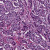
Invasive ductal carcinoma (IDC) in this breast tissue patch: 1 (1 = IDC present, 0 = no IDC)